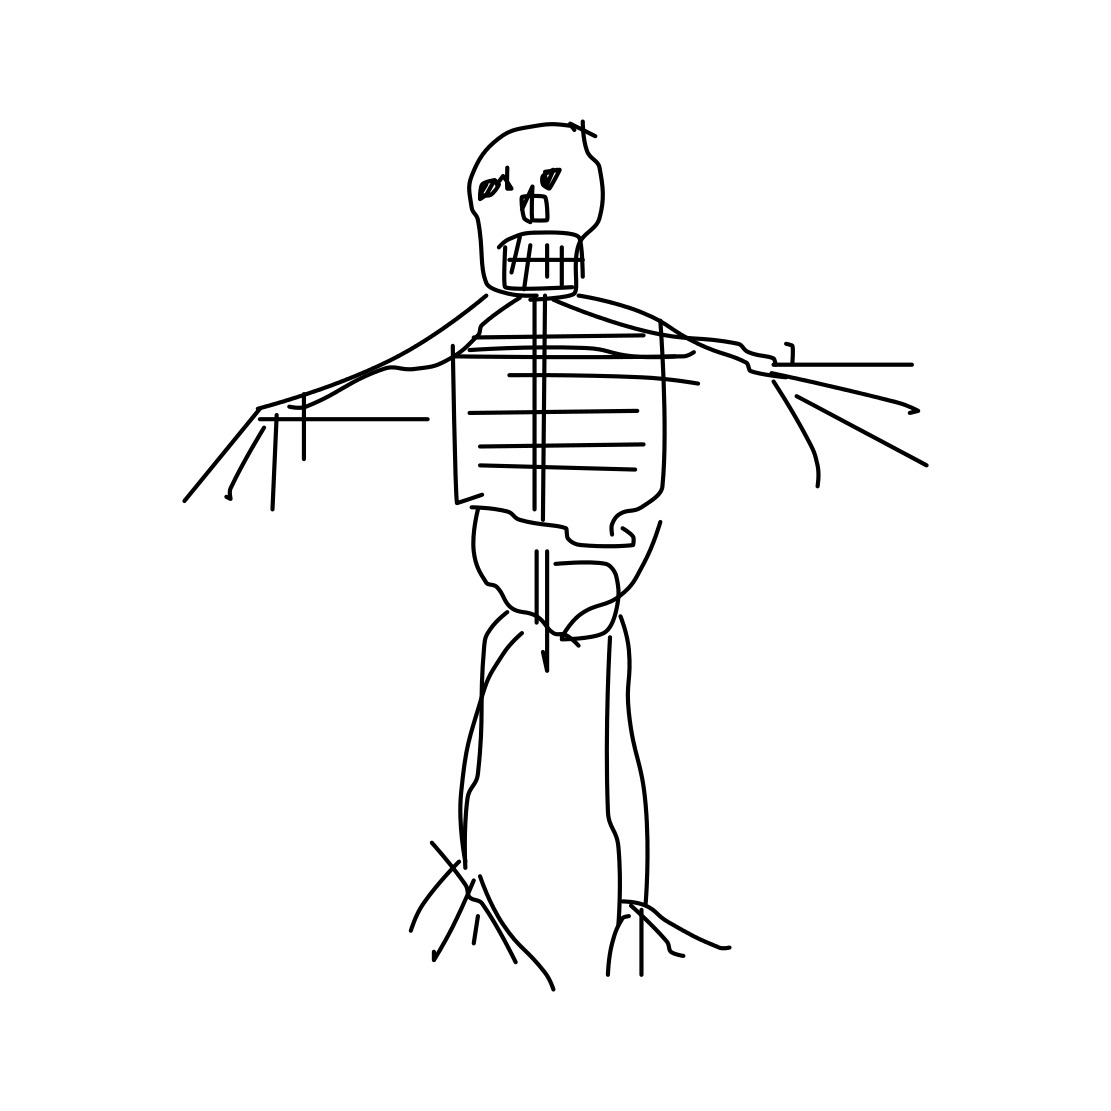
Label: human-skeleton